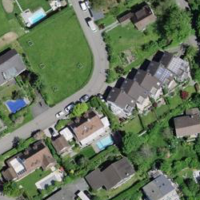
EUNIS habitat code: 55
Species observed at this site:
Cotinus coggygria